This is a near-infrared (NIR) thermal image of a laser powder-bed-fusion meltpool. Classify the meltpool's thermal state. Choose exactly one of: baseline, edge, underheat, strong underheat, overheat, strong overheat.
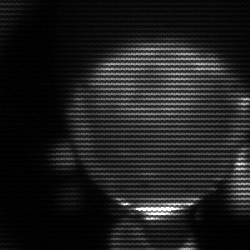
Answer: edge